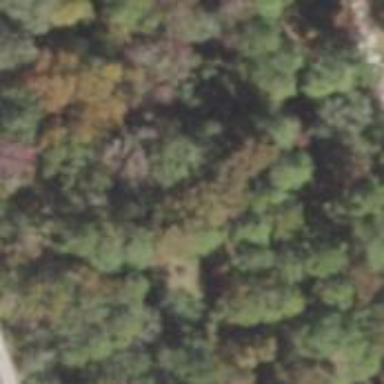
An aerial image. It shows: Mixed woodland with various types of leaves.